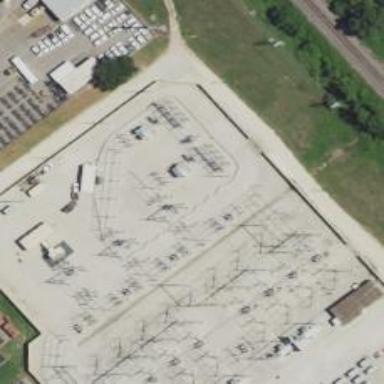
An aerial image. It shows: Switch for power supply.